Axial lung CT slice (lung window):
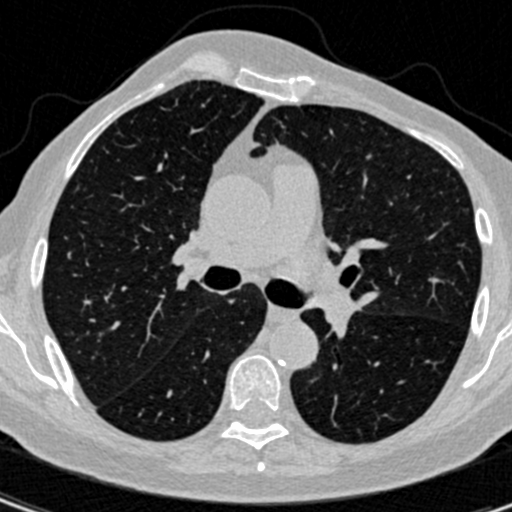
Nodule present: no